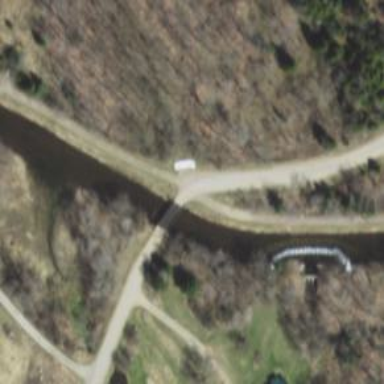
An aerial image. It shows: Canal.